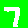
Digit: 7